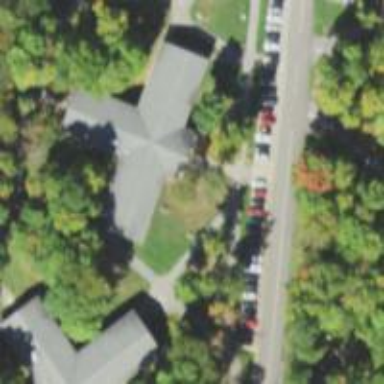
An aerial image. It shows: Dormitory building.